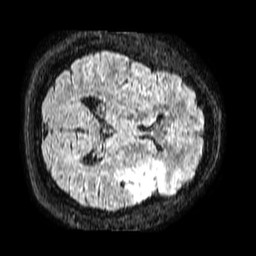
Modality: FLAIR
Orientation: axial
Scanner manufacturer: philips
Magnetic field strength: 1.5 T
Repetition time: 4.8 s
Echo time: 0.3 s